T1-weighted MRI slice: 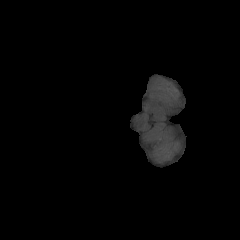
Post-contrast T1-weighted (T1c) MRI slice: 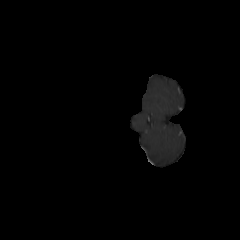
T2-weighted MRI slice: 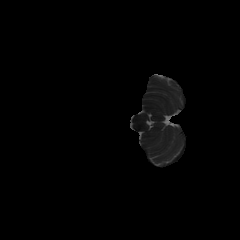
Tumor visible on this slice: no